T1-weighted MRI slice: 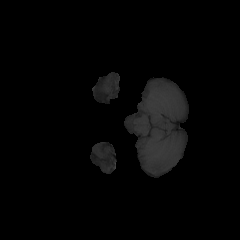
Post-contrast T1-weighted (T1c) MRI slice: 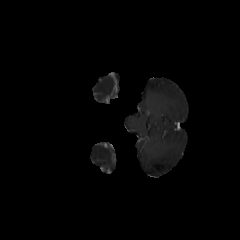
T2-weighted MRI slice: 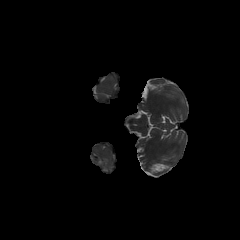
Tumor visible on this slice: no